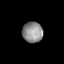
Tissue: skin
Cell type: Myeloid cells
Senescence score: 0.6834
Nuclear area (px): 417
Mean DAPI intensity: 140.144